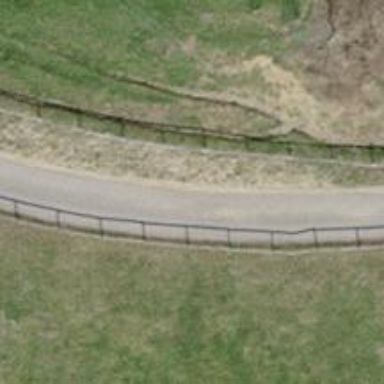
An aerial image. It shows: Track road with grade1 pebblestone surface.